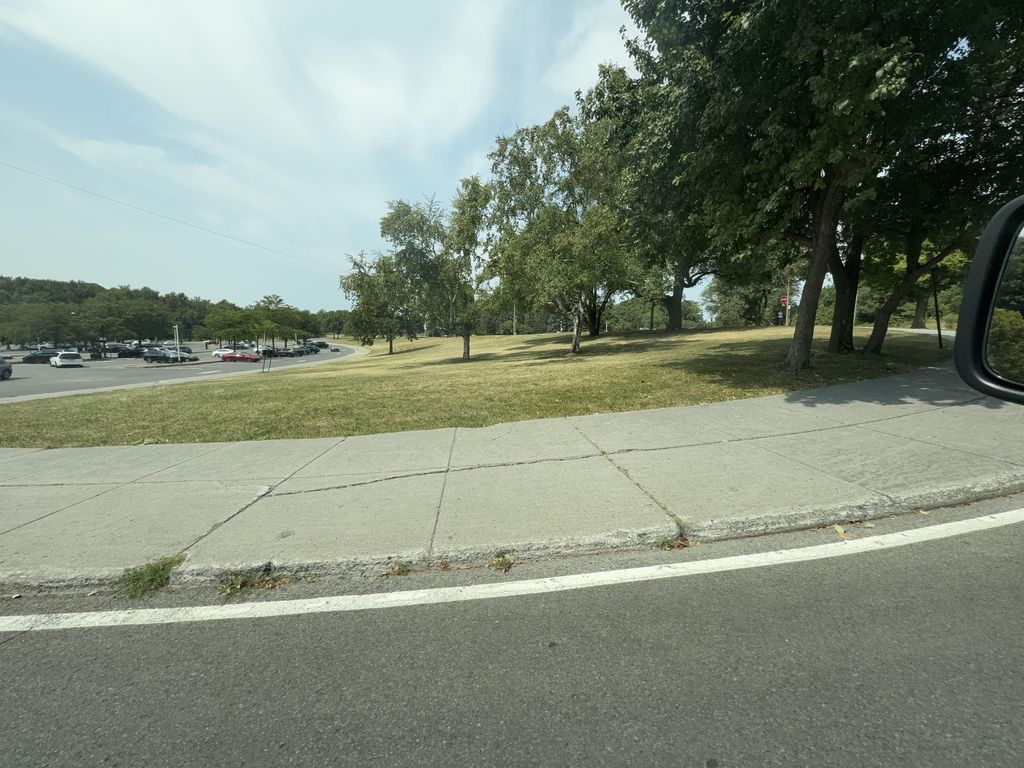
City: montreal